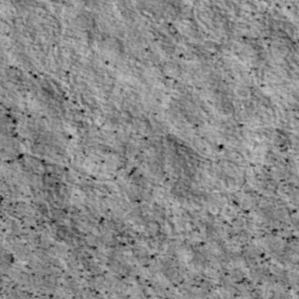
Label: non_frost